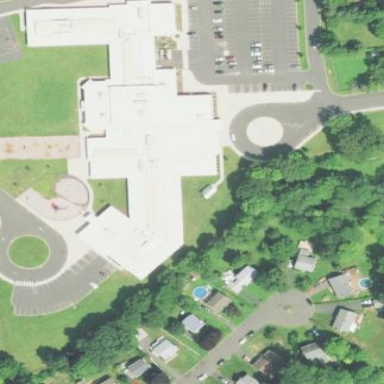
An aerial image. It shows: School.